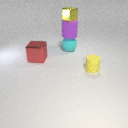
large red metal cube to the left of small yellow rubber cylinder